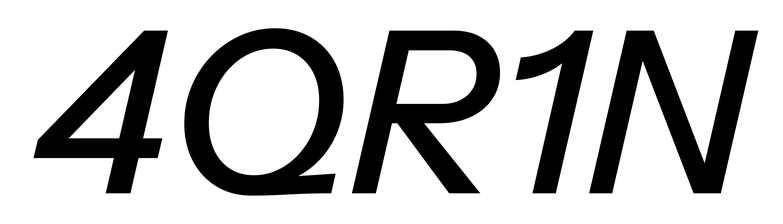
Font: InstrumentSans-Italic_Medium_Italic